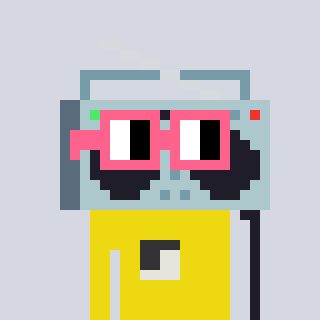
a pixel art character with square pink glasses, a boombox-shaped head and a yellow-colored body on a cool background